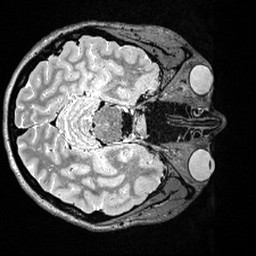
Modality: T2w
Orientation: axial
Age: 22
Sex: female